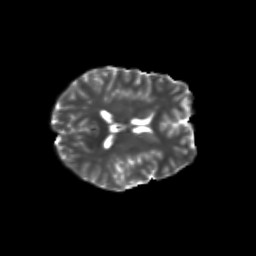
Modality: T2w
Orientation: axial
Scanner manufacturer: siemens
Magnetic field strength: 3 T
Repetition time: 9.2 s
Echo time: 0.084 s